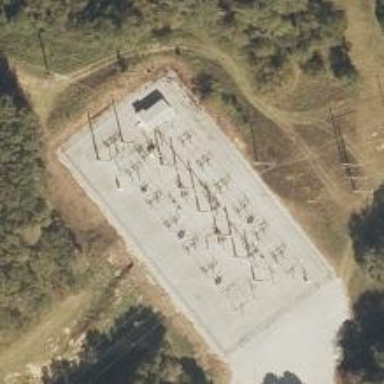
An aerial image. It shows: Switch used for power control.